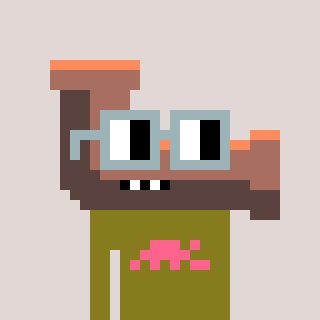
a pixel art character with square dark gray glasses, a pipe-shaped head and a gunk-colored body on a warm background